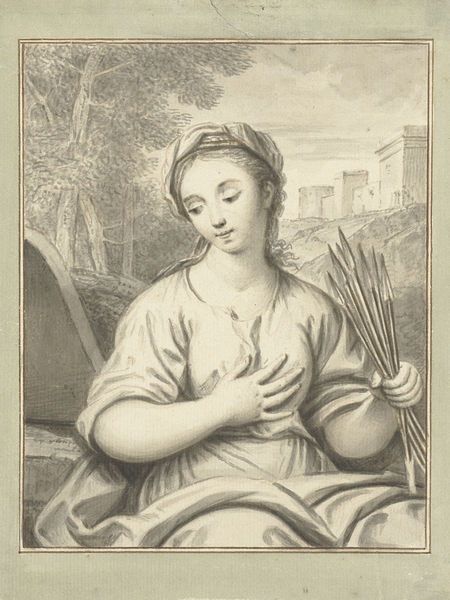
Titel: De Eendracht
Künstler: Louis Fabritius Dubourg
Standort: Amsterdam
Institution: Rijksmuseum
Schlagwörter: baum, weiß, bäume, landschaft, mädchen, stadt, brust, frau, kleid, zeichnung, blick, haus, jung, arm, porträt, hügel, grafik, kopftuch, burg, festung, schwarz-weiß, herz, madonna, pfeile, altertum, ursula, spieße, pfeilbündel, pfleile